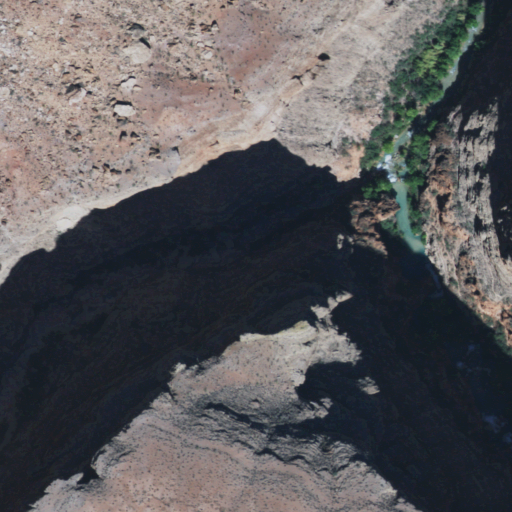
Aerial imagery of valley in Arizona named Beaver Canyon containing shrub and barren land